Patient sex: F
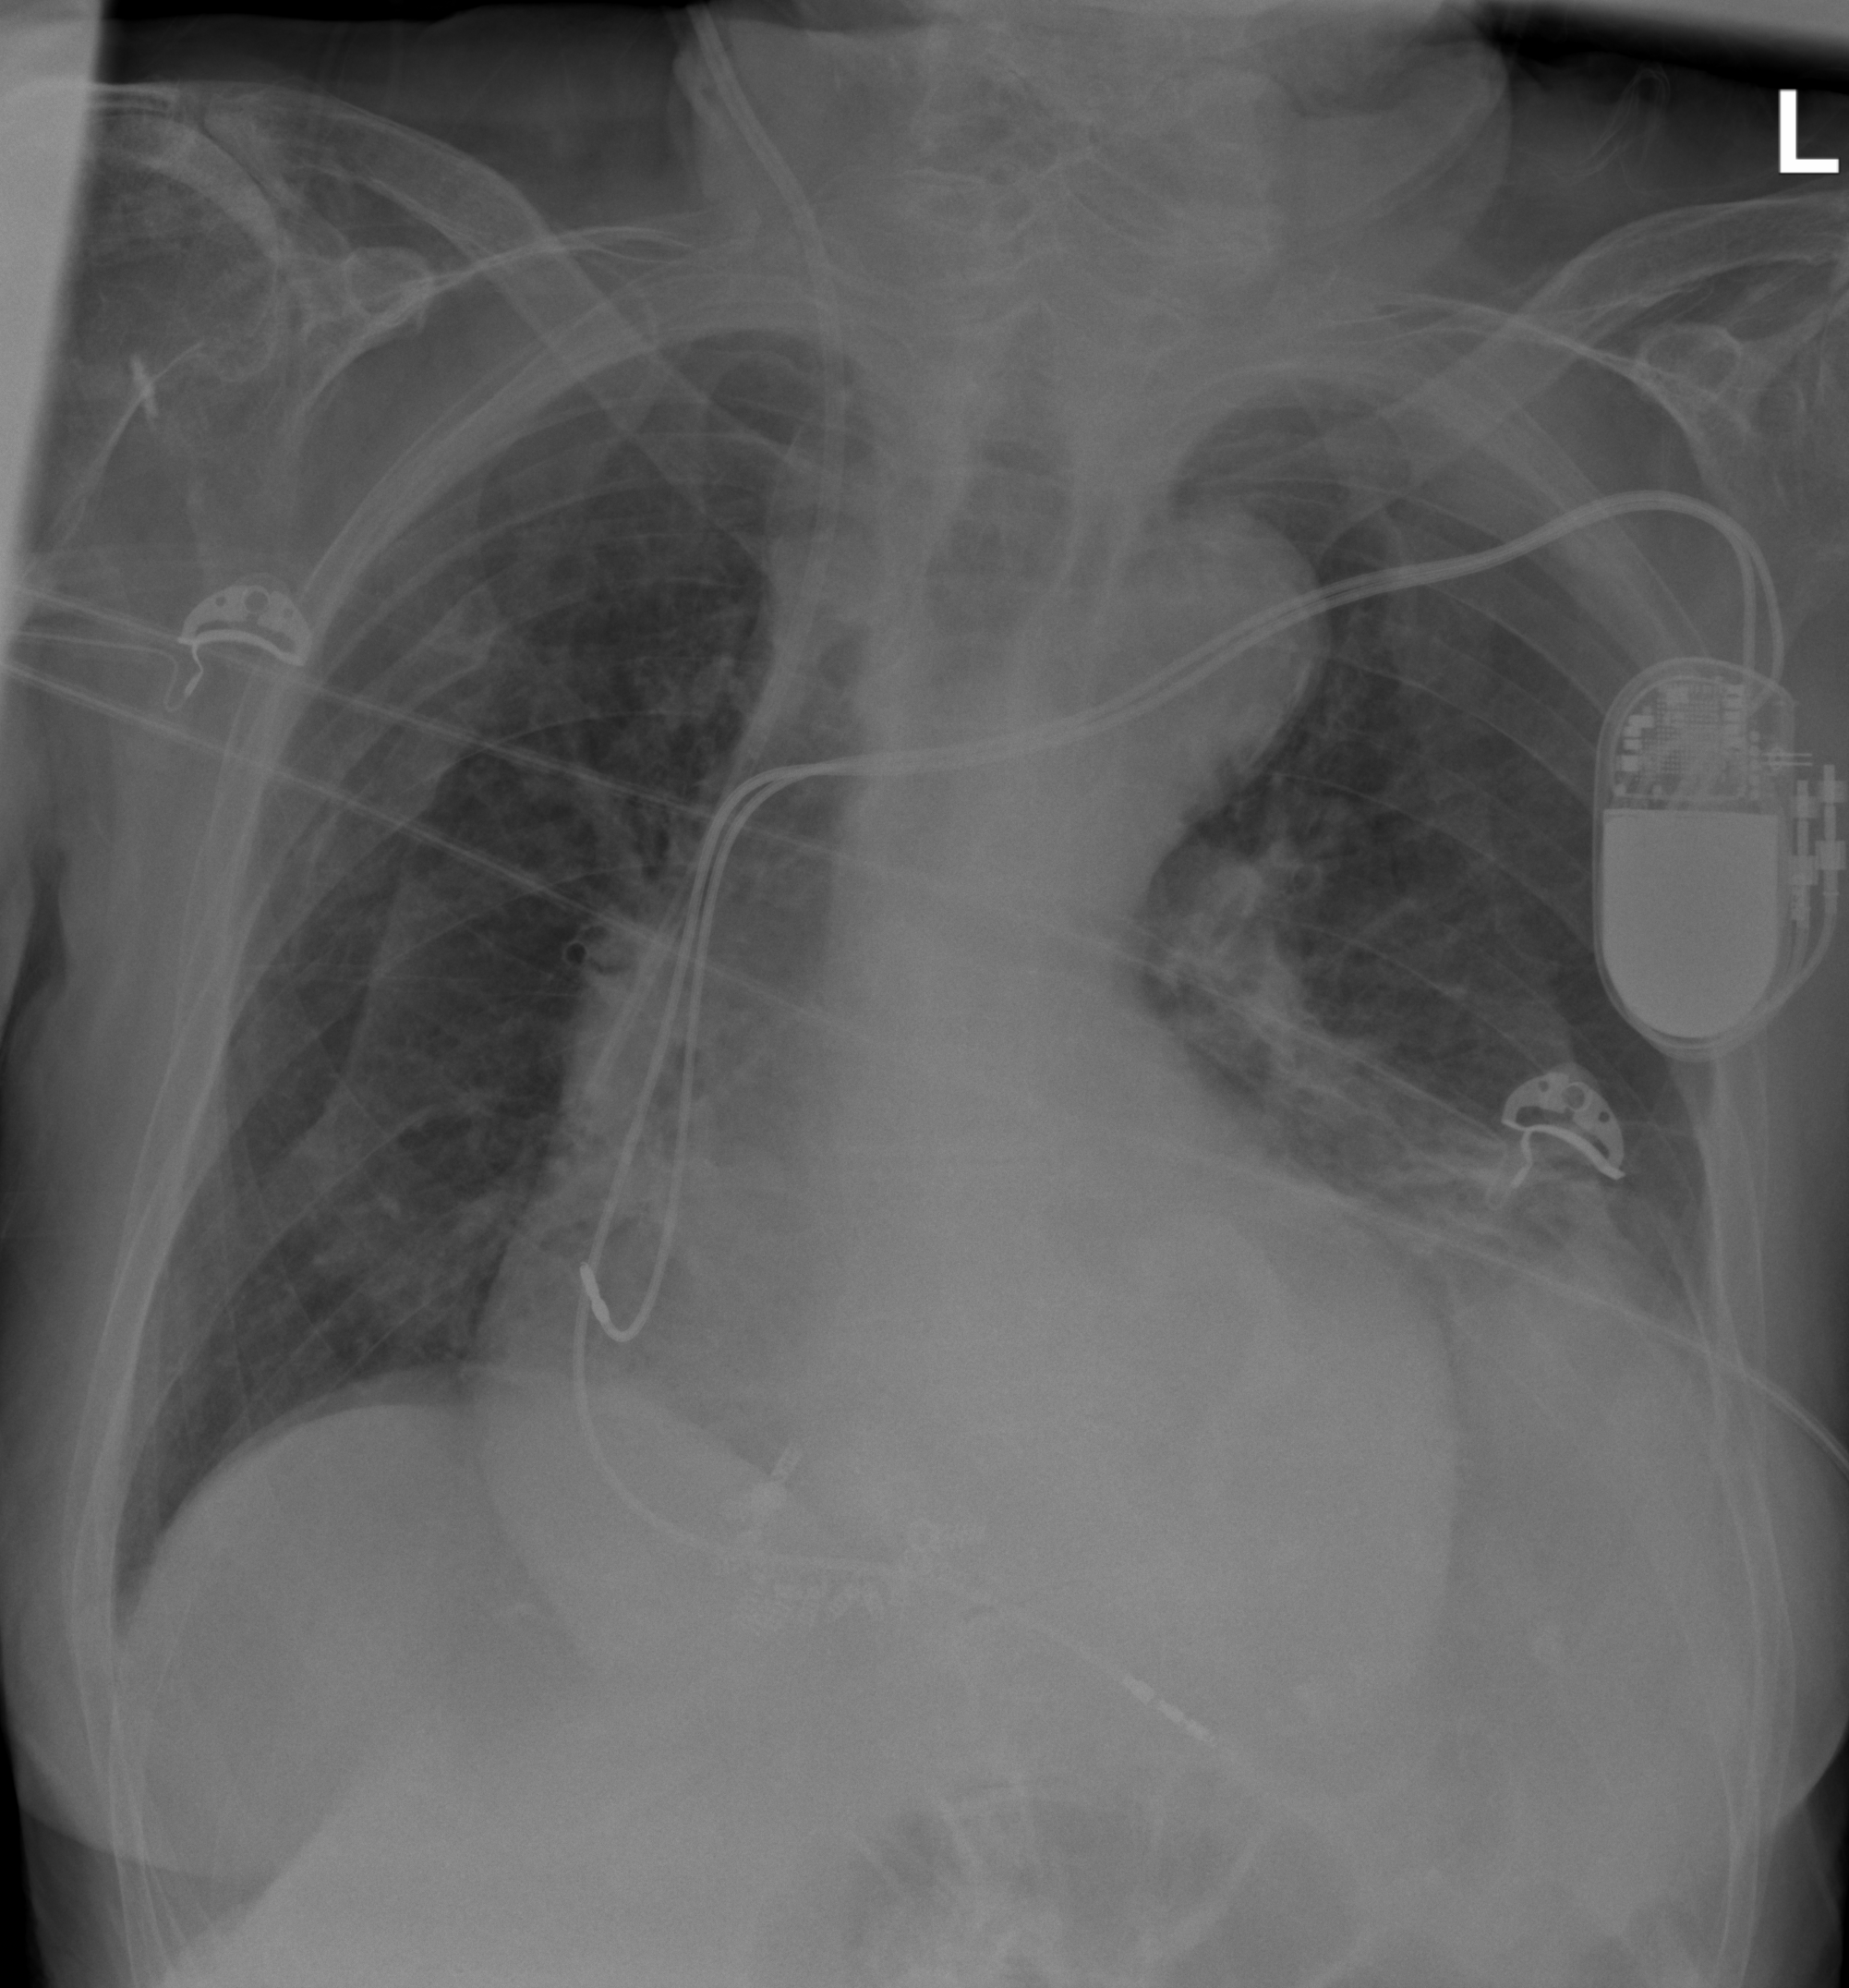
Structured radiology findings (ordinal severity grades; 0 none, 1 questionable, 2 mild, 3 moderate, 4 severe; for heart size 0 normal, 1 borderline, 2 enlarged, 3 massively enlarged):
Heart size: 2
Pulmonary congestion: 2
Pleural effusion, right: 0
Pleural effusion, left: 2
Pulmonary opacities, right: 0
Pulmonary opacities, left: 2
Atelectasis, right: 0
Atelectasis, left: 3